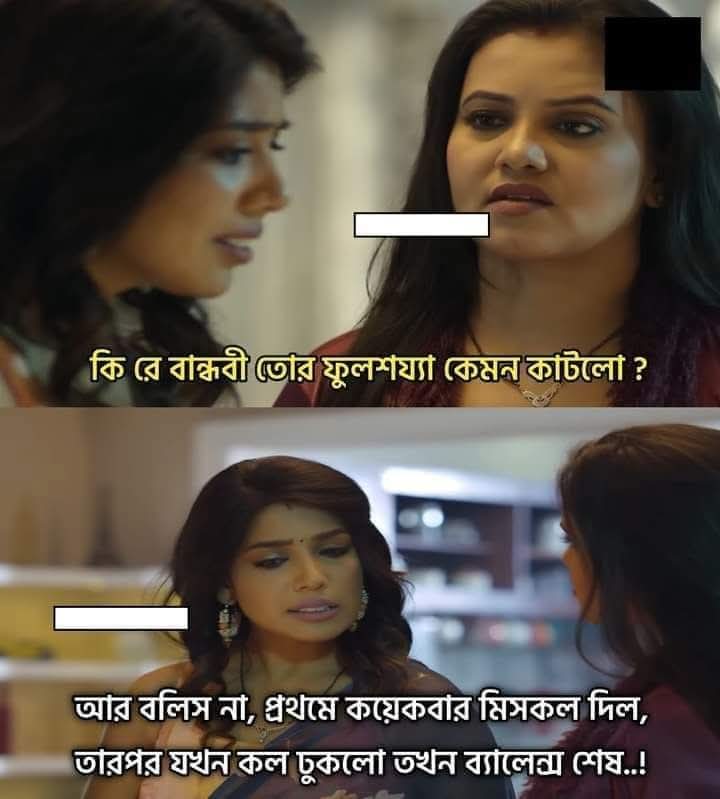
Text: কি রে বান্ধবী তোর ফুলশয্যা কেমন কাটলো?
আর বলিস না, প্রথমে কয়েকবার মিসকল দিল, তারপর যখন কল ঢুকলো তখন ব্যালেন্স শেষ..!
Label: Non Hate